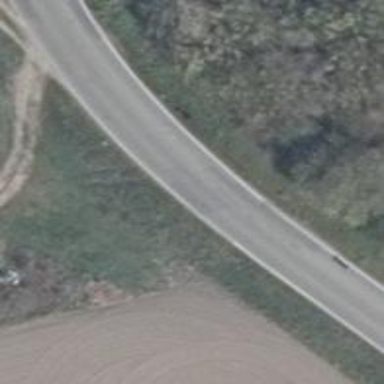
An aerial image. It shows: Secondary road with asphalt surface.